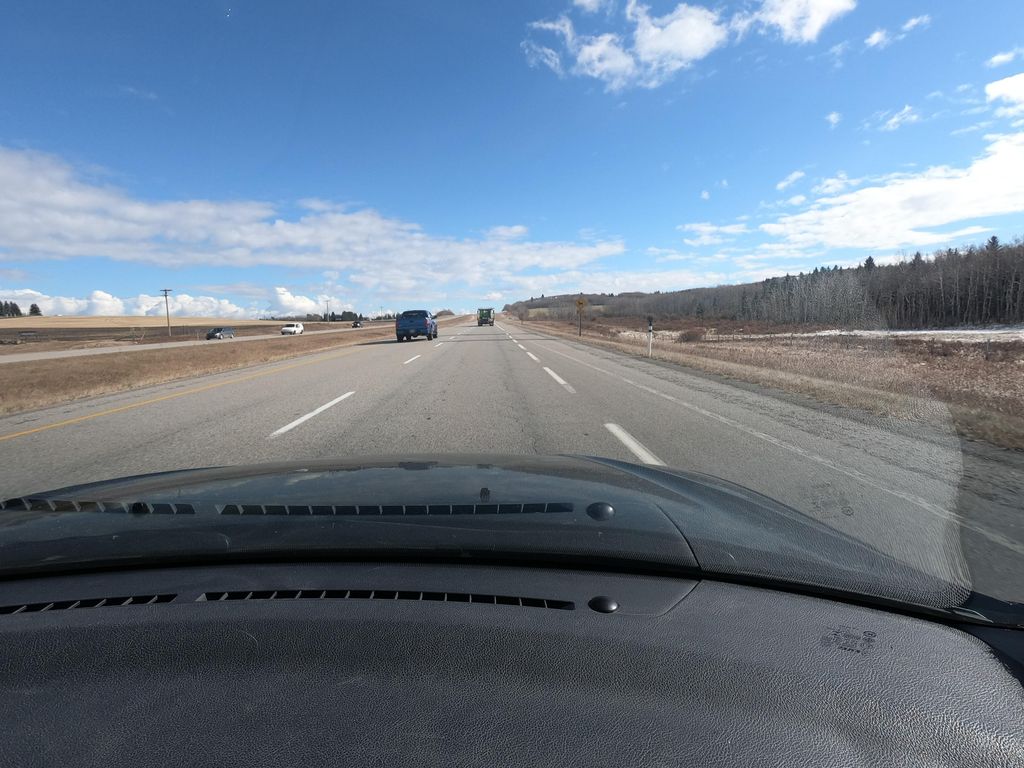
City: calgary